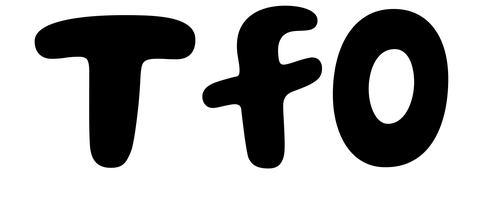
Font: Gluten_SemiBold